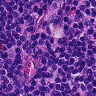
Metastatic tissue present: no